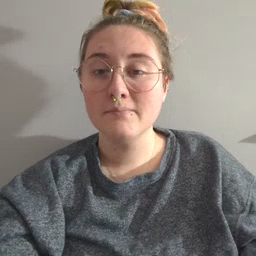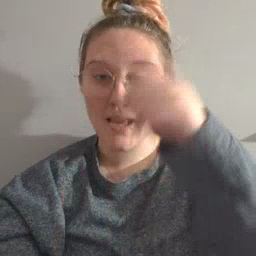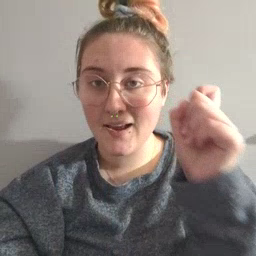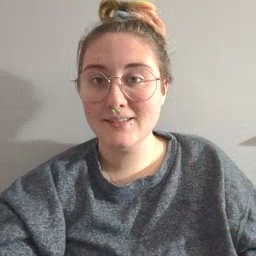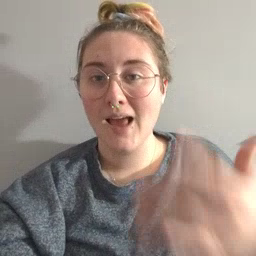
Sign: because